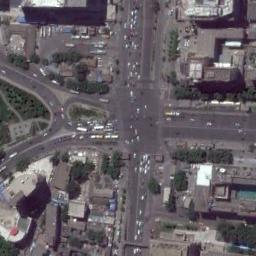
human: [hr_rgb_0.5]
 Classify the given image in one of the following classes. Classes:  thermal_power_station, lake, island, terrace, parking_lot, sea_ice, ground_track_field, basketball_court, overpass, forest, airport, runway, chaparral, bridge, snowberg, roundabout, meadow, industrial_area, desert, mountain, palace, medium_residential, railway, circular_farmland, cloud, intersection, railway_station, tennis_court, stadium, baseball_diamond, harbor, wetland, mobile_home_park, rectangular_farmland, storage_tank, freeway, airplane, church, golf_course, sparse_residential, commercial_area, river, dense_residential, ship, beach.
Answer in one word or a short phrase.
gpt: intersection